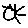
Label: sun